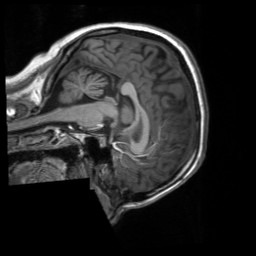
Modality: T1w
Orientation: sagittal
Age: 21
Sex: female
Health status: ill
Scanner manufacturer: siemens
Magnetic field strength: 3 T
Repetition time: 2.3 s
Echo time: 0.00201 s